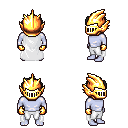
a pixel art fantasy rpg character, male body template, dark elf, purple skin, white cape, white pants, gray bedhead hairstyle, gold helm, gold gloves, four views (front, back, left, right), 2x2 character sprite sheet, small pixel art, hard edges, no anti-aliasing